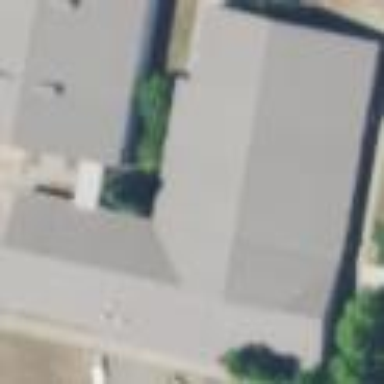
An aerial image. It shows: School building.